Question: I have an issue were I am trying to get the count for the user xgrh with status as completed and the current date from column compDt. This code just leaves my count as integer 0 when I have one record data entered for today date 10/28/14.
'''
<tr>
<td style="width: 125px"><a href="xgrhCompleted.php" target="Frame">xgrh</a></td>
<td style="width: 125px" align="center"><a href="xgrhCompleted.php" target="Frame">
<?php
$result = mysql_query("SELECT COUNT(*) as cd FROM requests WHERE status='Completed' AND compUser='xgrh' AND CompDt = 'Date_Time=CURdate()'");
while($row=mysql_fetch_array($result))
{
echo $row['cd'];
}
?>
</a></td>
</tr>
'''

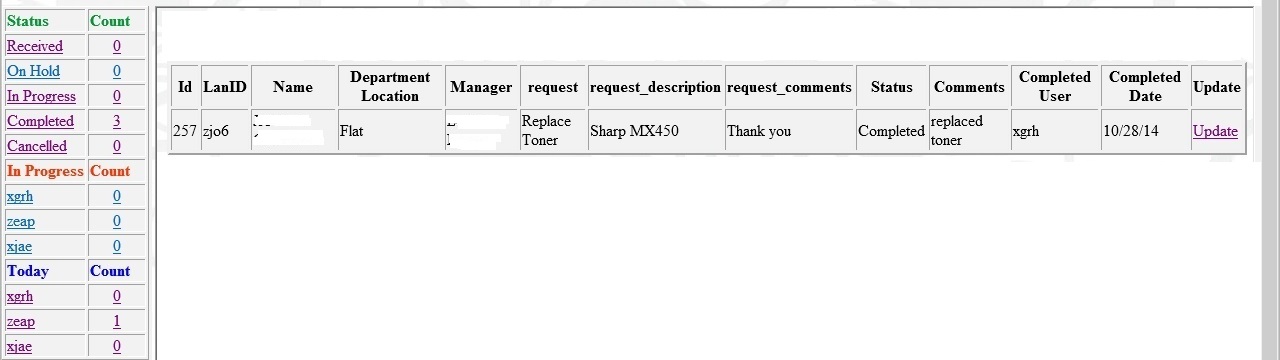
Answer: Except from your typo, CURDATE() function returns format 'YYYY-MM-DD'.
The date you are trying to match (10/28/14) has format 'MM/DD/YY'.
Your query should be
'''
SELECT COUNT(*) as cd FROM requests
WHERE status='Completed' AND compUser='xgrh'
AND CompDt = date_format(curdate(), '%m/%d/%y');
'''